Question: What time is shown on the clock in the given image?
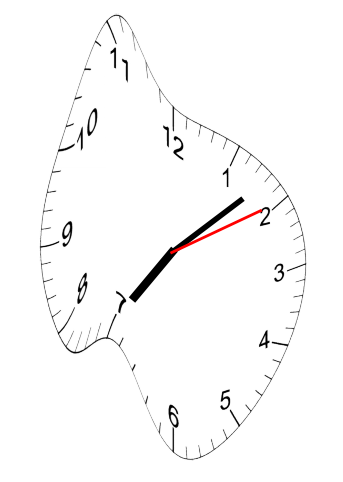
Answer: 07:08:10